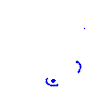
Particle: kaon